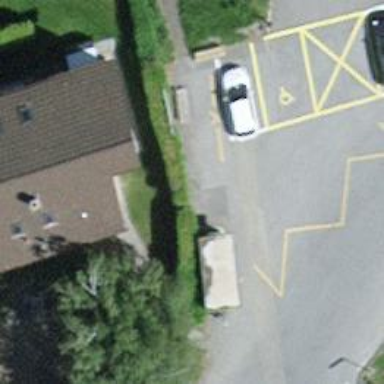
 serving as platform for public transportation."